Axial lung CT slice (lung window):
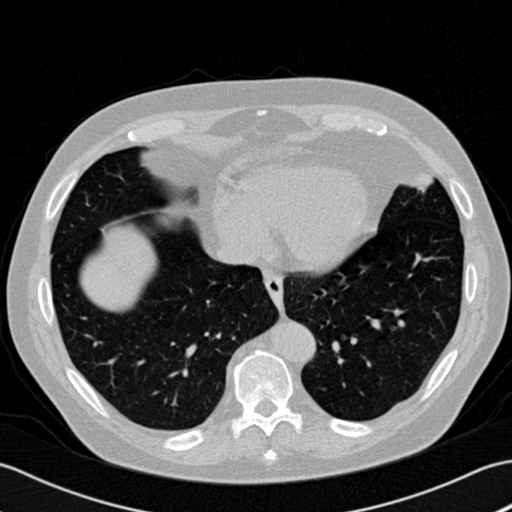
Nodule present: no